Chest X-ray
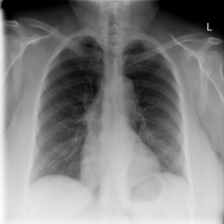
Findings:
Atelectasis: negative
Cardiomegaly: negative
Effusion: negative
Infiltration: negative
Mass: negative
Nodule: negative
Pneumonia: negative
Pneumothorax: negative
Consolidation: negative
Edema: negative
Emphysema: negative
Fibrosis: negative
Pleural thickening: negative
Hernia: negative